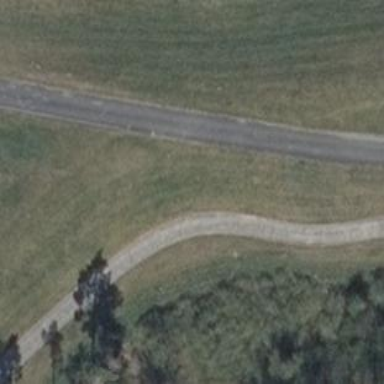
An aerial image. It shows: Paved track with grade 1 surface.